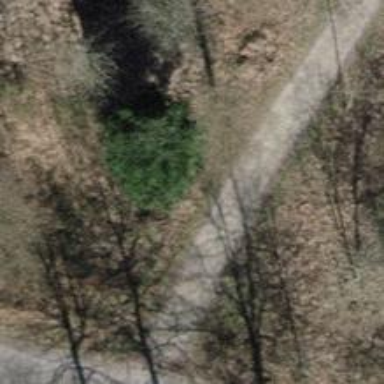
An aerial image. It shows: Compacted track road with grade3 tracktype.